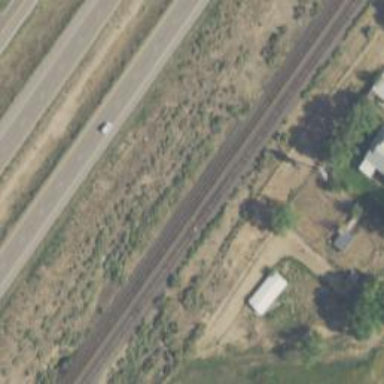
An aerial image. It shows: Railway siding with rails.